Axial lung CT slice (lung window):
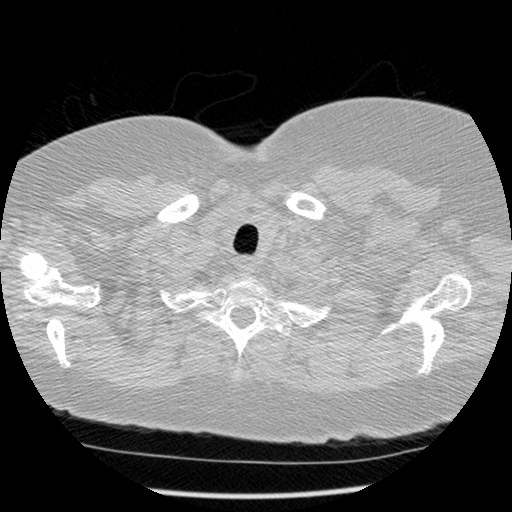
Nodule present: no